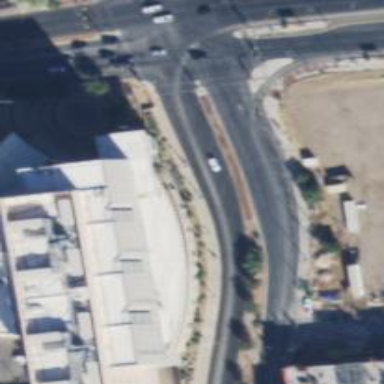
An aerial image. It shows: Tertiary road with asphalt surface. It has embedded tram rails.